Question: A project that I'm working on uses an SQLite database and a create-script that has the following line:
'''
CREATE INDEX "idx_Certificates_Unique" ON "Certificates" ("Usage","PortalUsersID")
'''
Strangely enough, this works just fine and the created database really has this index. (Which I know as I retrieved this code from the DB itself by querying the pragma_index_info() for this table.
The strange thing is that table "Certificates" does have a field "Usage" but the field "PortalUsersID" Yet, there's an index on it. Somehow.
I don't believe in so I would like an explanation about why this is possible in SQLite. And how can I check for other invalid indices? Is it even invalid?
Should I consider this a bug in SQLite or is it a weird feature?
Now, to show the problem, I've tested the following with a clean, in-memory database. I use the DB Browser for SQLite and just one SQL script with four statements:
'''
CREATE TABLE "Certificates" (
"CertificatesID" VARCHAR(36) PRIMARY KEY,
"Usage" VARCHAR(1),
"UsersID" VARCHAR(36),
"Created" TIMESTAMP,
"Description" VARCHAR(75),
"Payload" BLOB);
CREATE INDEX "idx_Certficates_Created" ON "Certificates" ("Created");
CREATE UNIQUE INDEX "idx_Certificates_PK" ON "Certificates" ("CertificatesID");
CREATE INDEX "idx_Certificates_Unique" ON "Certificates" ("Usage","PortalUsersID");
'''
Somehow, this works
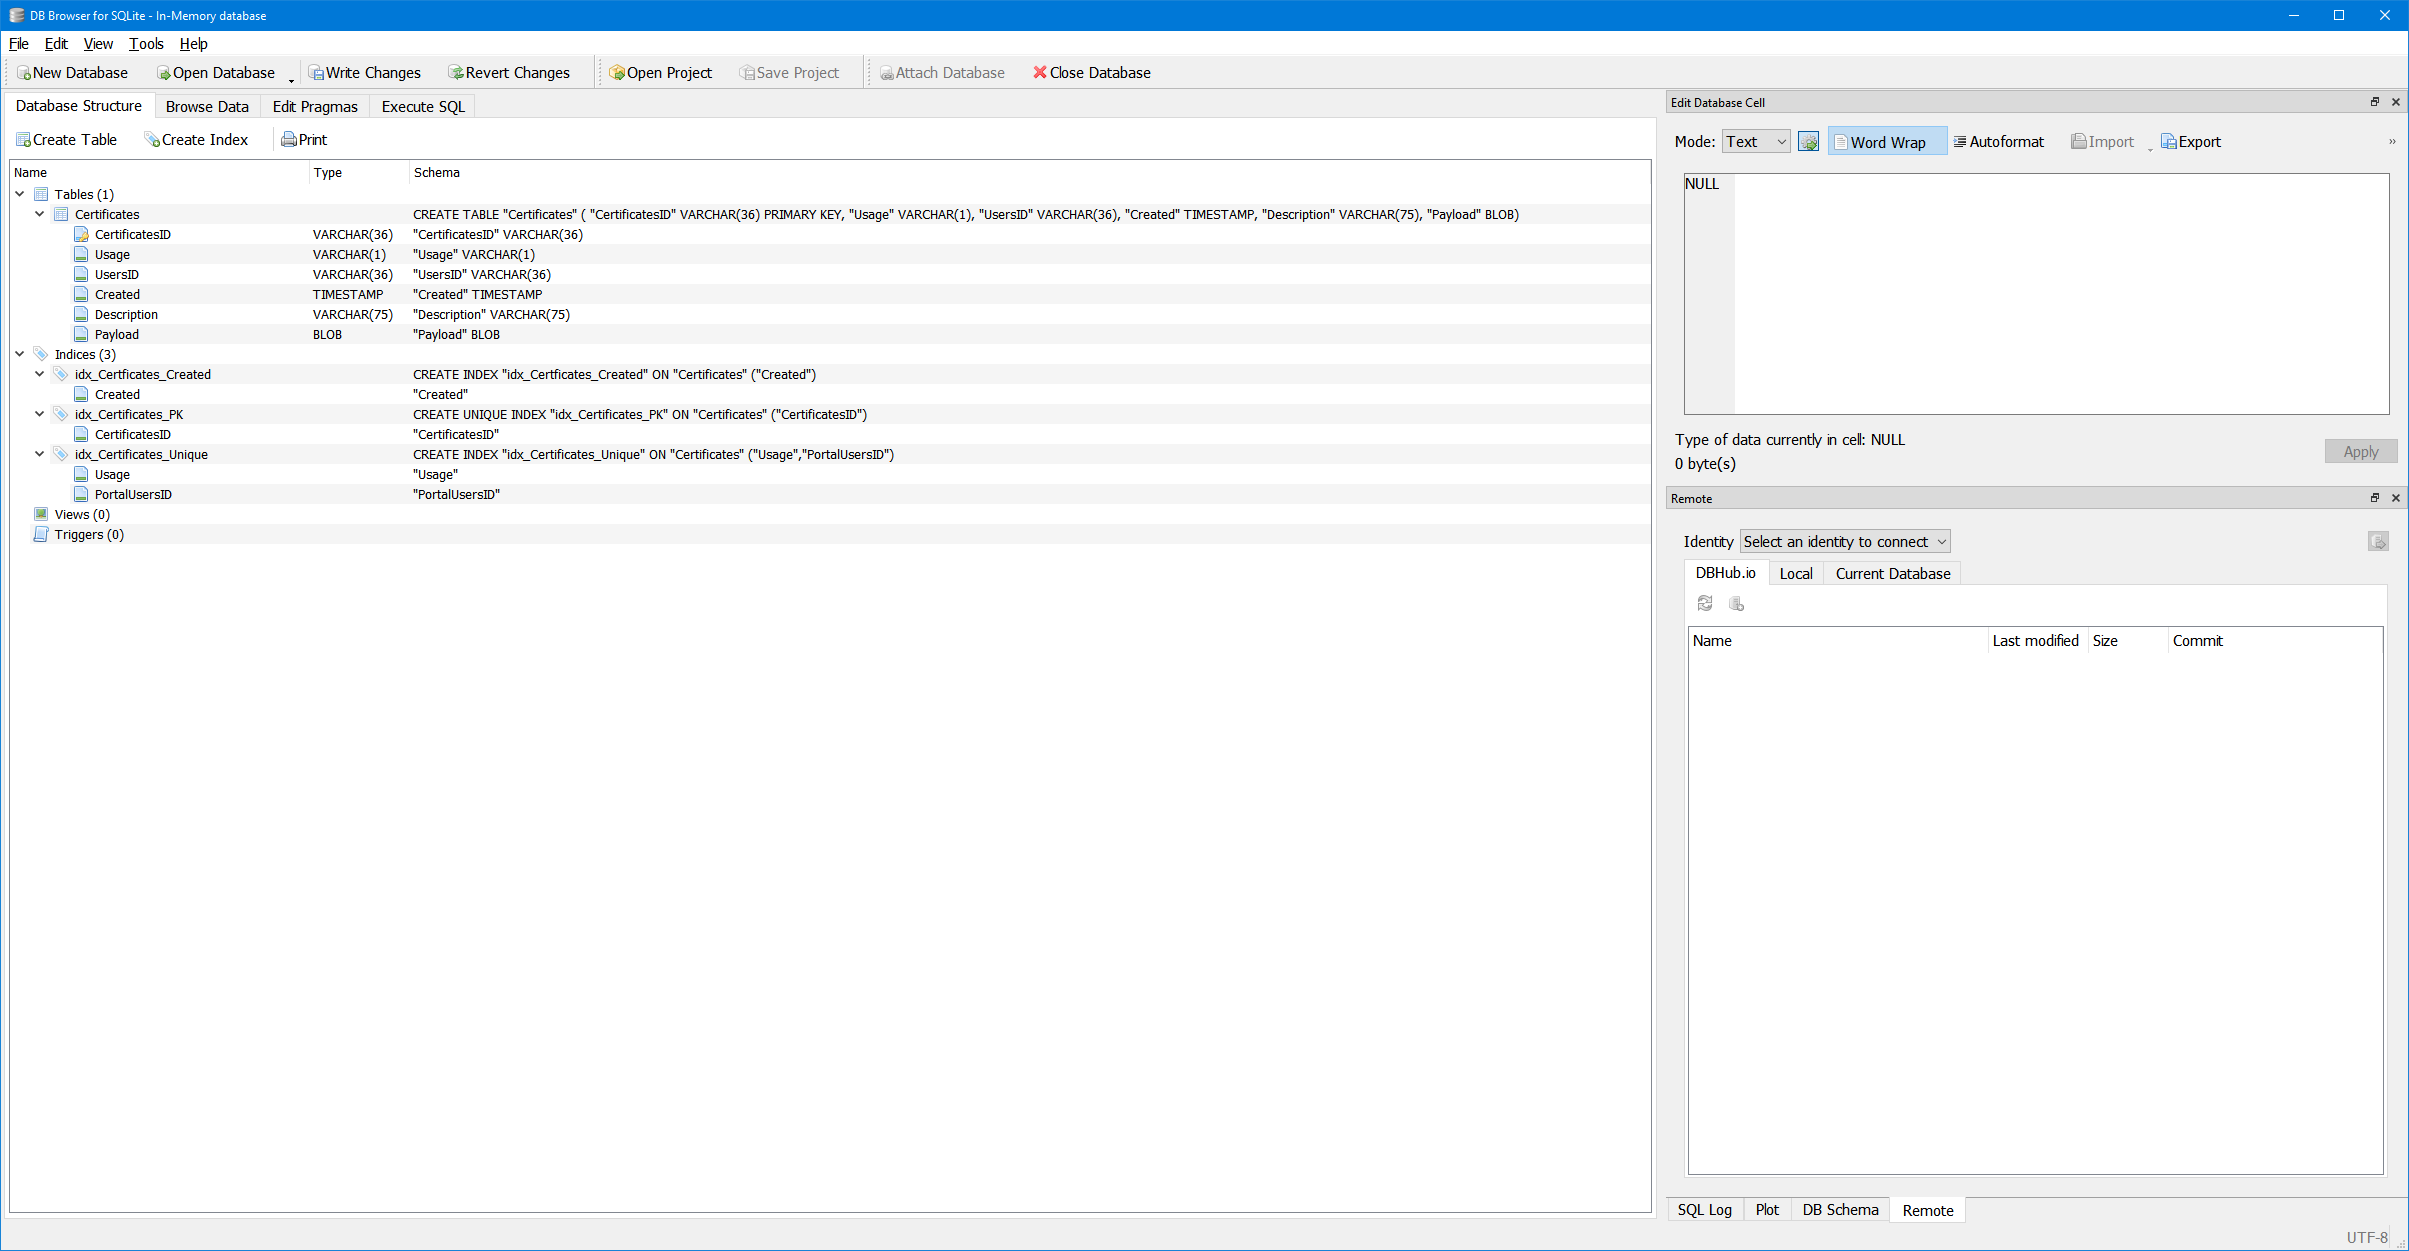
Answer: In standard SQL, double quotes are used to quote identifiers like column and table names. SQLite uses that too, but, in a retrospectively bad attempt at MySQL compatibility, also <URL>. If a double quoted value the name of a table or relevant column, it's treated as a string.
Indexes can be on <URL>.
Recent versions of SQLite can disable this double quote behavior using the C API (See first link). Unfortunately there doesn't seem to be a pragma that can be used to do it when you don't have access to low level configuration routines.